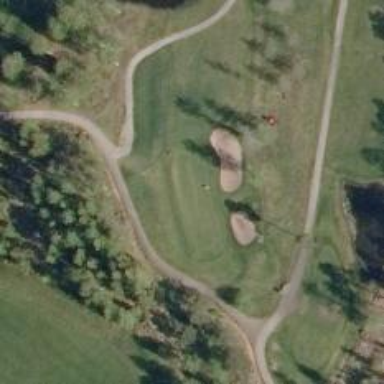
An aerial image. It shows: View of golf hole.